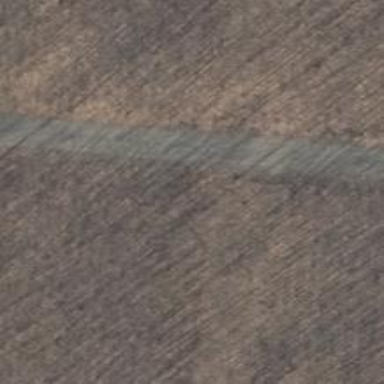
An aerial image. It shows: Gravel track with grade 2 tracktype.